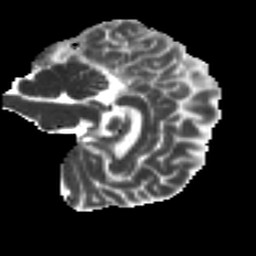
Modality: MD
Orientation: sagittal
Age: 39
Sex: male
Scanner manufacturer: ge
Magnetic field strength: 3 T
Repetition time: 7.8 s
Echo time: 0.0608 s